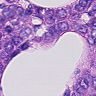
Metastatic tissue present: yes